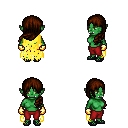
a pixel art fantasy rpg character, female body template, orc, green skin, yellow tattered cape, red pants, brown left-swept hairstyle, gold gloves, ghillies, four views (front, back, left, right), 2x2 character sprite sheet, small pixel art, hard edges, no anti-aliasing